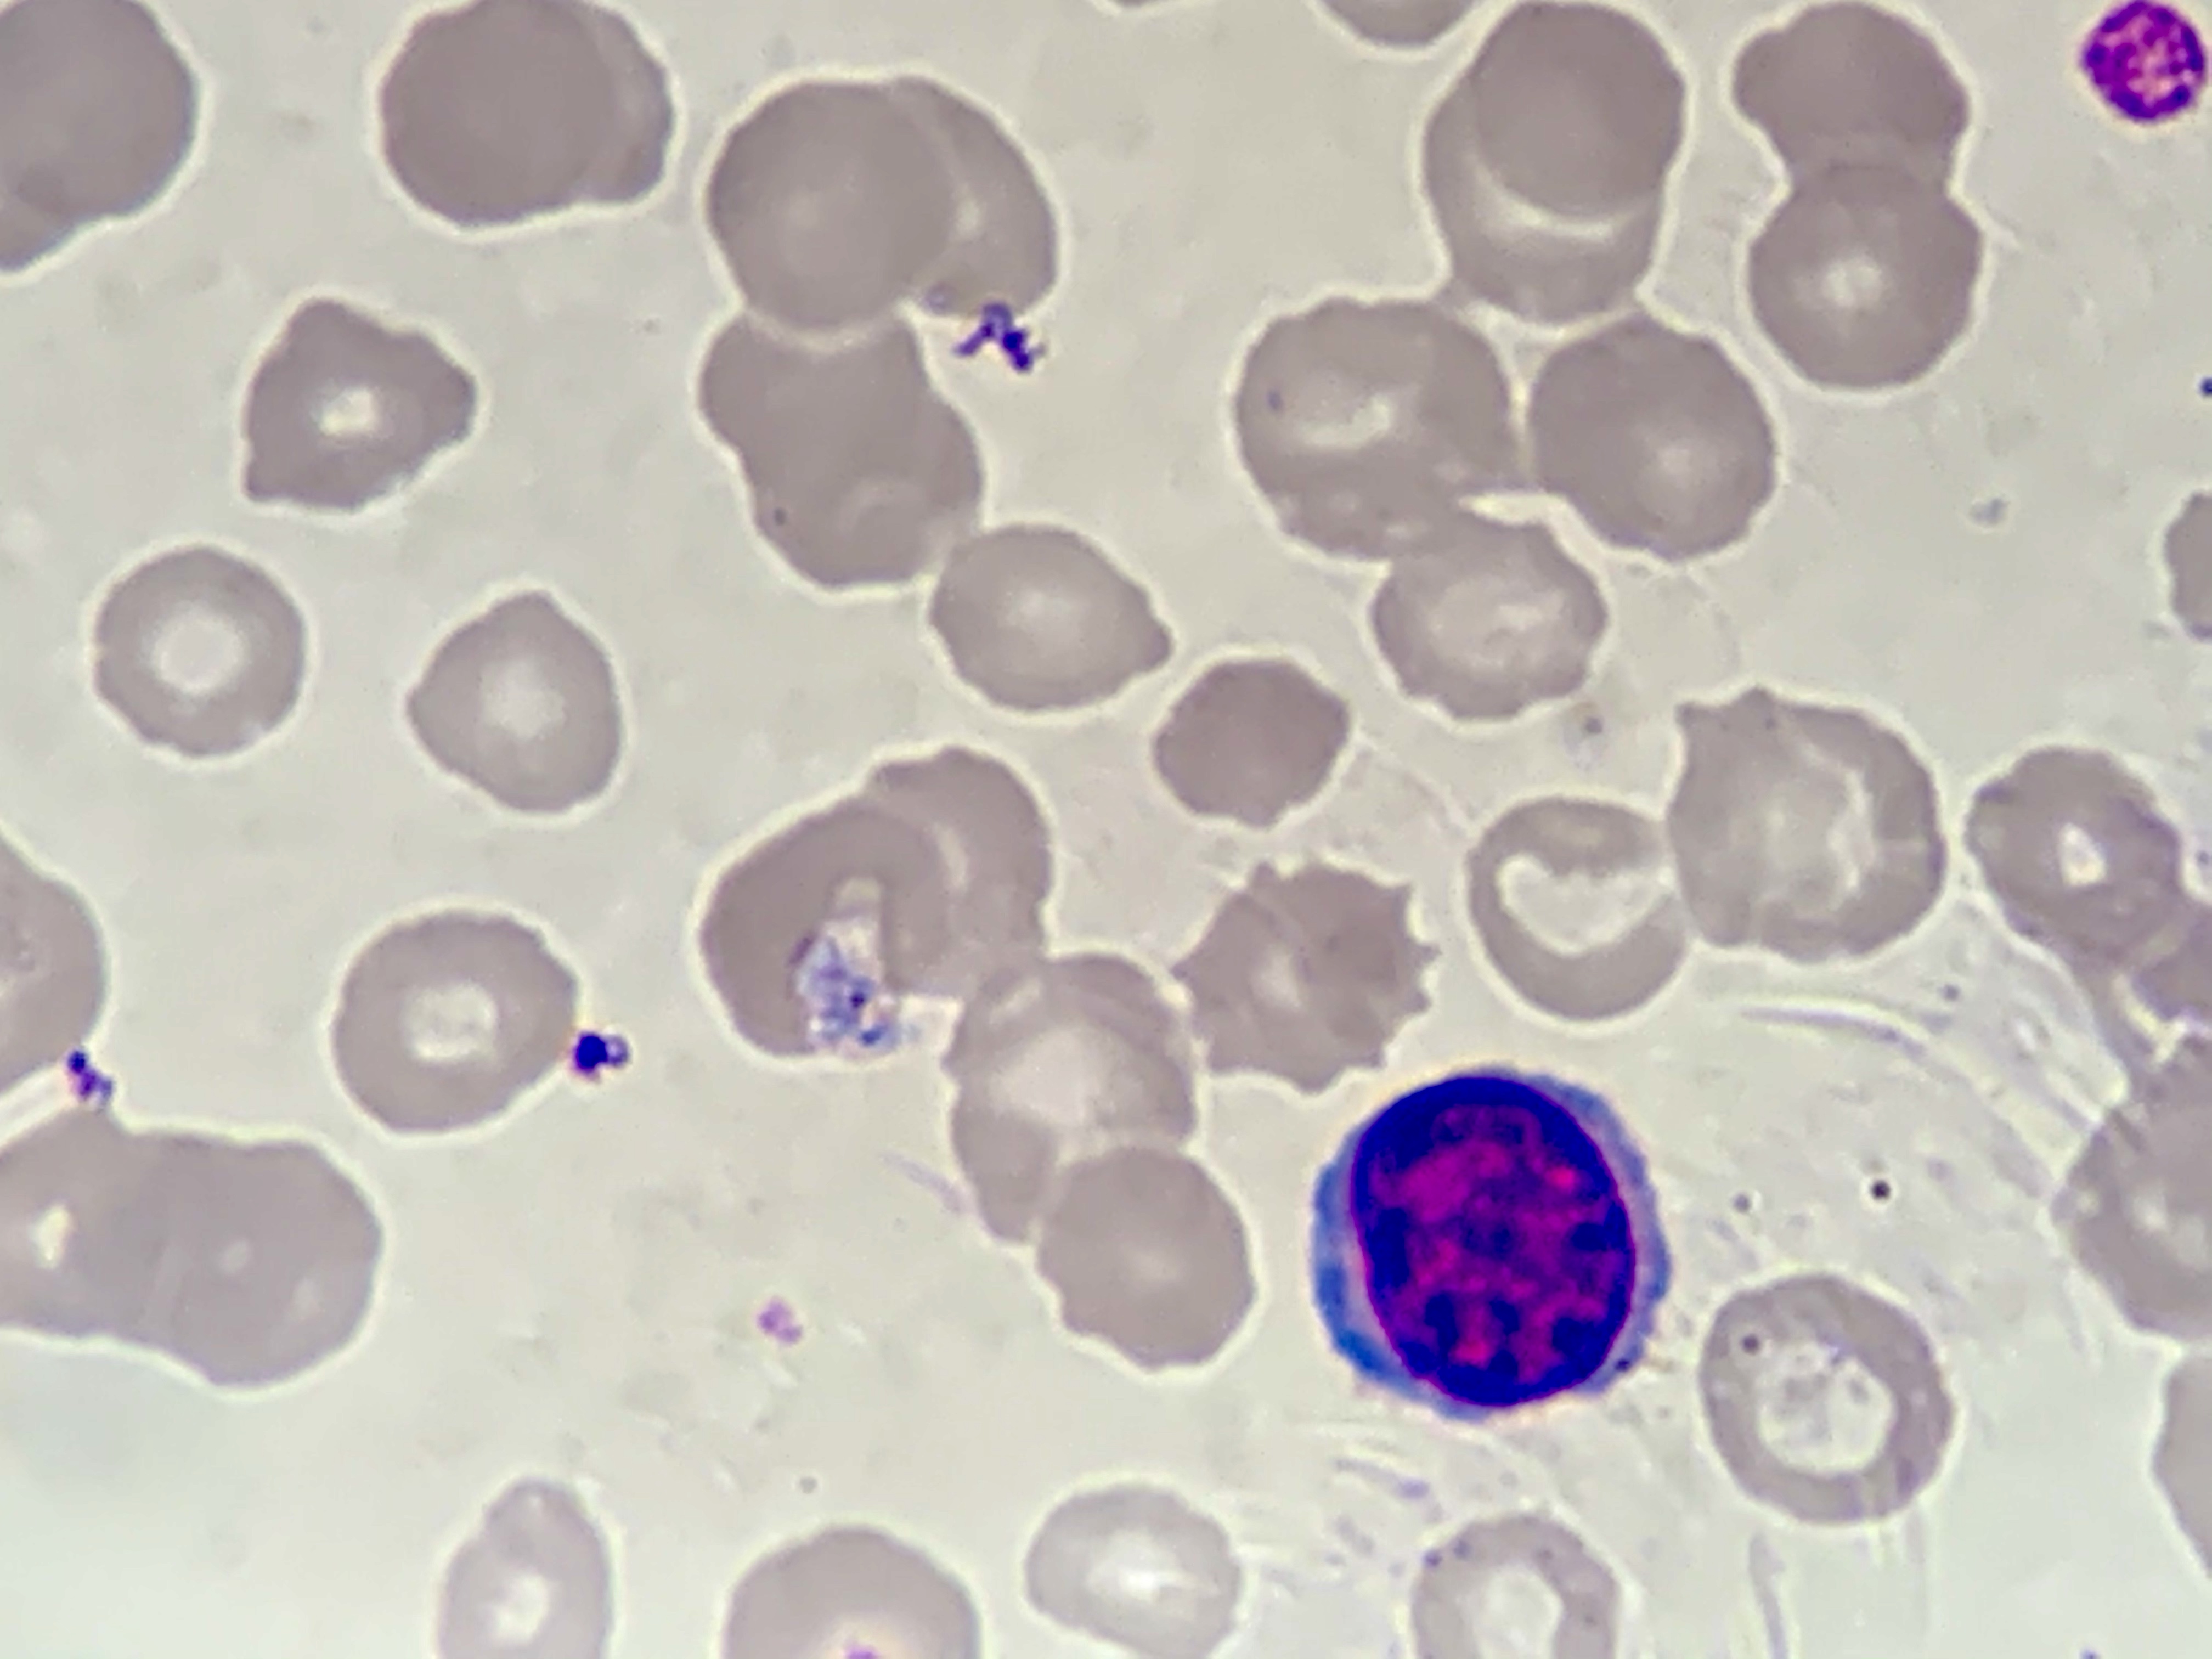
Cell type: LYMPHOCYTES